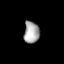
Tissue: lung
Cell type: B cells
Senescence score: 0.2111
Nuclear area (px): 331
Mean DAPI intensity: 167.305